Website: apple
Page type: payment
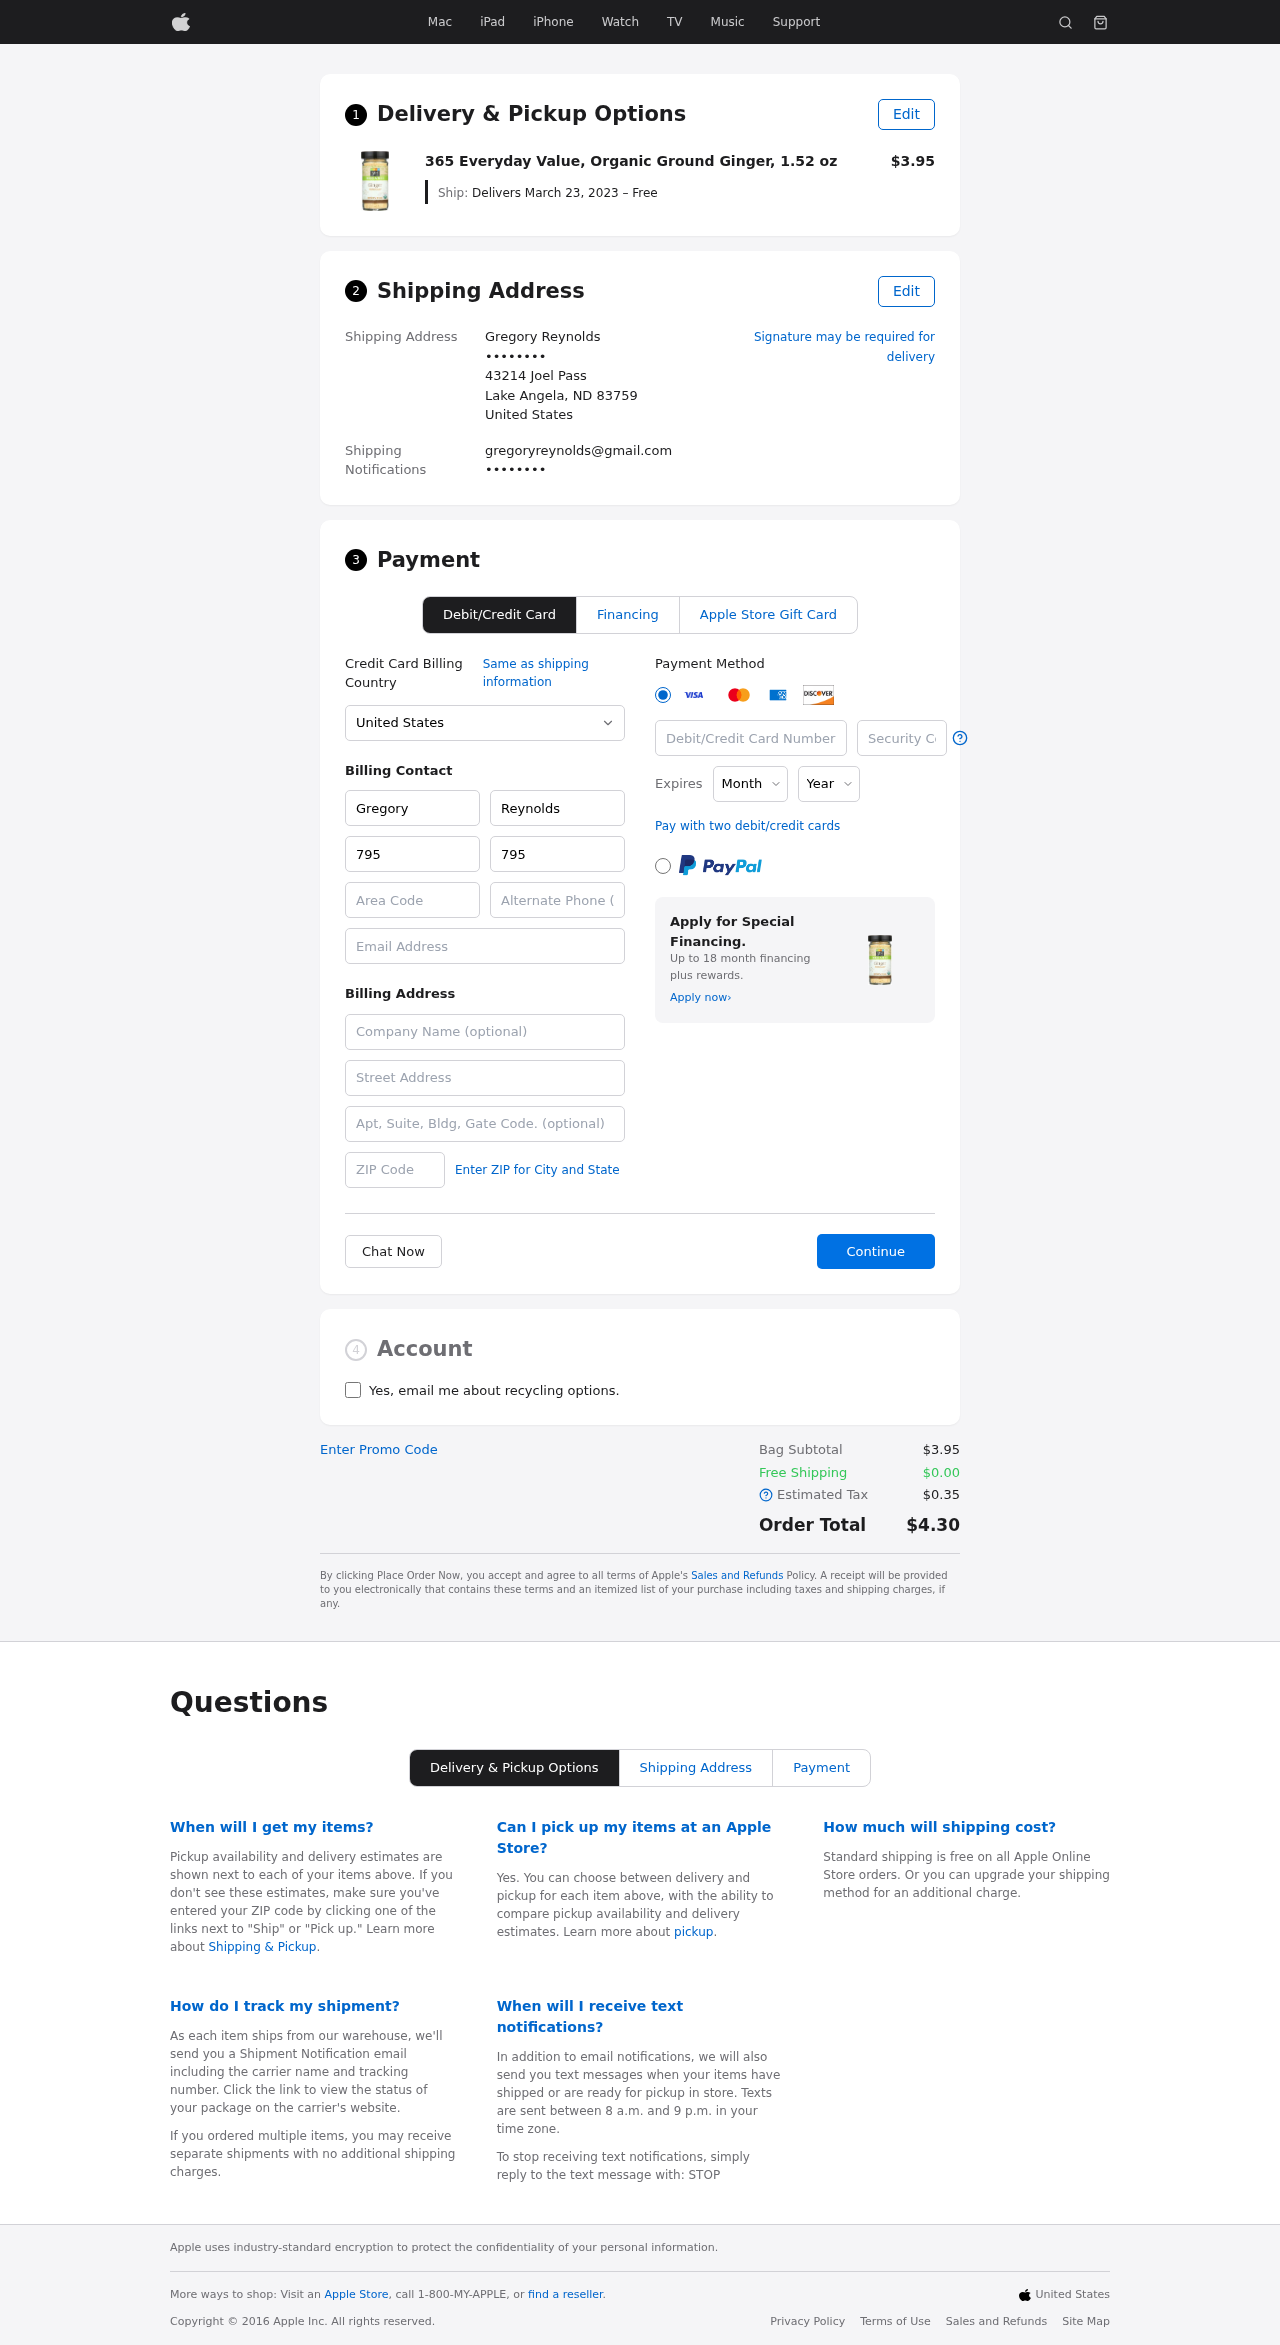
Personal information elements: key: PII_CARD_CVV
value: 356
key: PII_CARD_EXPIRY_MONTH
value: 06
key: PII_CARD_EXPIRY_YEAR
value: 26
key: PII_CARD_NUMBER
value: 4260 3185 5051 6242
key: PII_CITY_STATE_ZIP
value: Lake Angela, ND 83759
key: PII_COMPANY
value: Medina PLC
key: PII_COUNTRY
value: United States
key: PII_EMAIL
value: gregoryreynolds@gmail.com
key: PII_EMAIL2
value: gregoryreynolds@gmail.com
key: PII_FIRSTNAME
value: Gregory
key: PII_FULLNAME
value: Gregory Reynolds
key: PII_LASTNAME
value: Reynolds
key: PII_PHONE3
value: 7953011834
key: PII_PHONE_ALT
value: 4523500660
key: PII_PHONE_ALT_AREA
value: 452
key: PII_PHONE_AREA
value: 795
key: PII_SECURITY_CODE
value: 289
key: PII_STREET
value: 43214 Joel Pass
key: PII_PHONE
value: ••••••••
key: PII_PHONE2
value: ••••••••
Product elements: key: PRODUCT1_NAME
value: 365 Everyday Value, Organic Ground Ginger, 1.52 oz
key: PRODUCT1_PRICE
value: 3.95
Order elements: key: ORDER_DELIVERY_DATE
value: Delivers March 23, 2023 – Free
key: ORDER_SUBTOTAL
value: $3.95
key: ORDER_SHIPPING_COST
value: $0.00
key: ORDER_TAX
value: $0.35
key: ORDER_TOTAL
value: $4.30